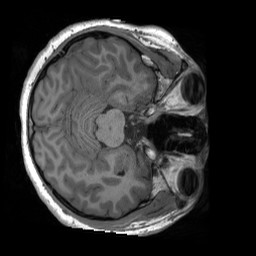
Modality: T1w
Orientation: axial
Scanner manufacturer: siemens
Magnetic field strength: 3 T
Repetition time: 2.4 s
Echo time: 0.00224 s